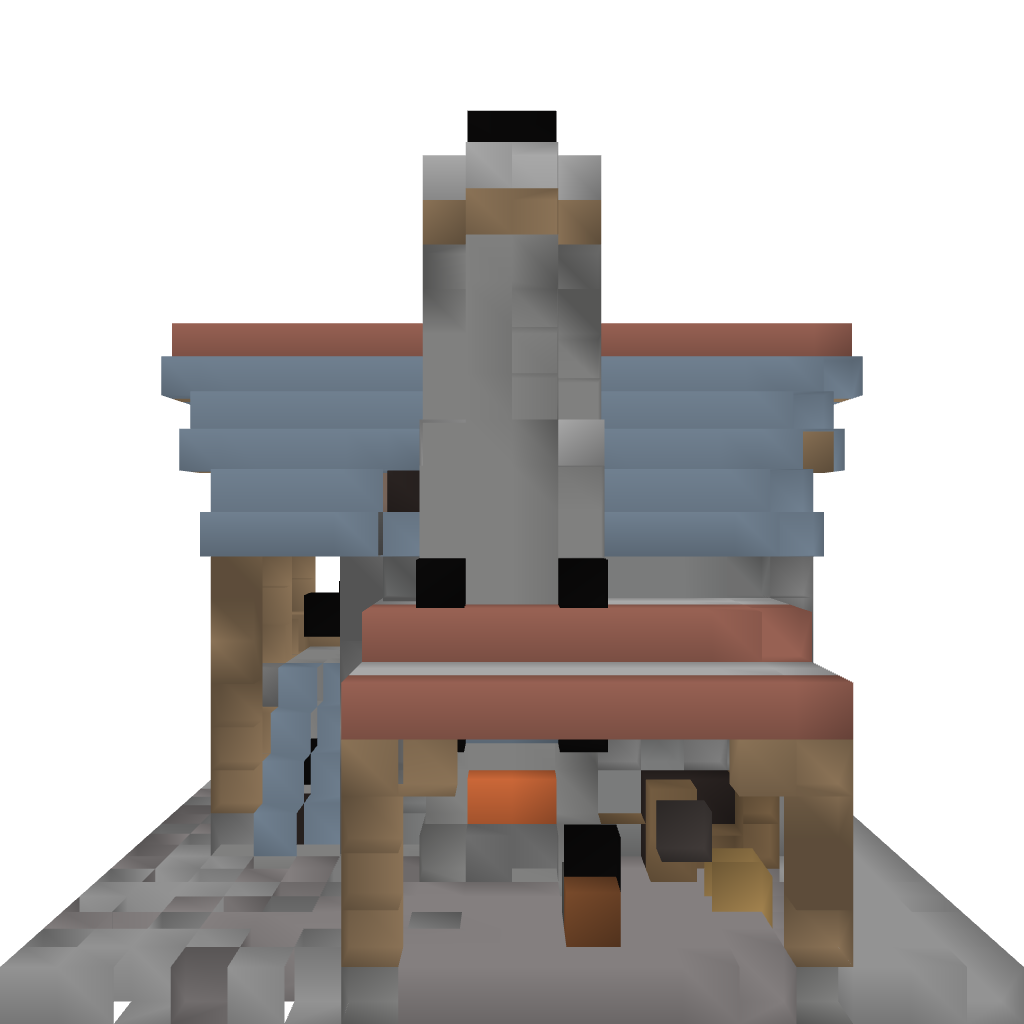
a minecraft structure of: Forge House